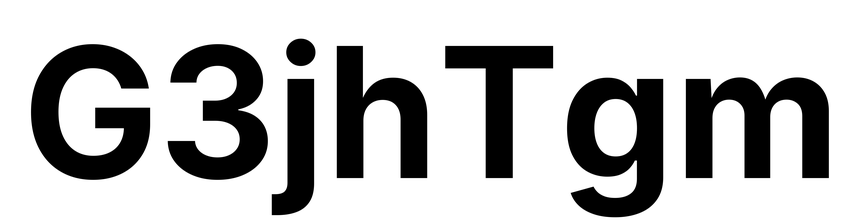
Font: Inter_Bold